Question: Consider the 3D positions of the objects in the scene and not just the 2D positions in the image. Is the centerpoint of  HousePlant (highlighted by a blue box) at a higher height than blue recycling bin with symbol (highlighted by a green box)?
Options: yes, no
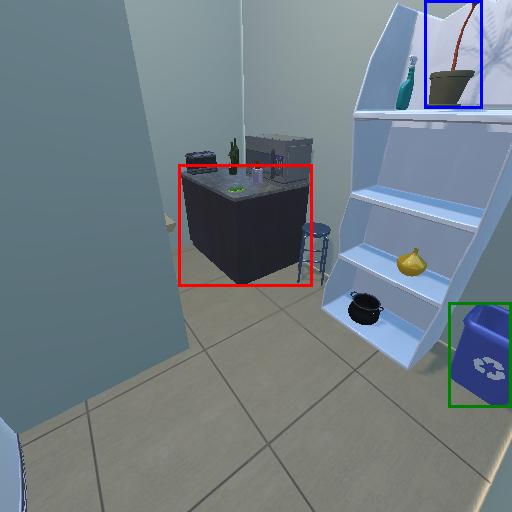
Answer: yes